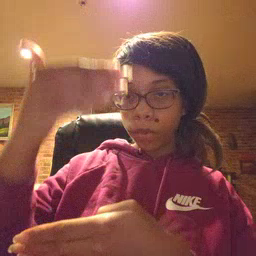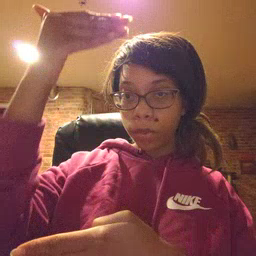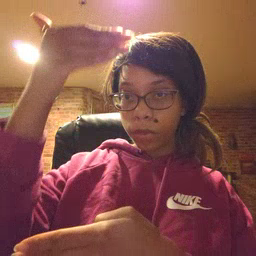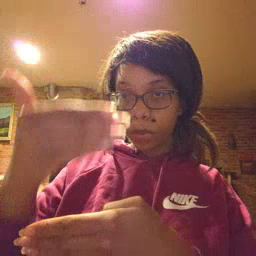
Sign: glasswindow